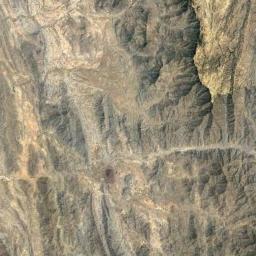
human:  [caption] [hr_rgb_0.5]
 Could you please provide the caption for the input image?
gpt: Thirty percent of the area on this mountain is covered by vegetation .

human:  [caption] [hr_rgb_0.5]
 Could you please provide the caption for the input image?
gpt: The mountain is uneven and rough .

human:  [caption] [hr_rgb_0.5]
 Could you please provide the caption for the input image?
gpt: The mountain has a rugged surface and its rocks are brown .

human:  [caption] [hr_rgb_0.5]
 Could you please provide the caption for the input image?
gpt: There are some rocks on the brown mountain .

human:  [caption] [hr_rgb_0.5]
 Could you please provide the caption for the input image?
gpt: The mountain is full of black soil .